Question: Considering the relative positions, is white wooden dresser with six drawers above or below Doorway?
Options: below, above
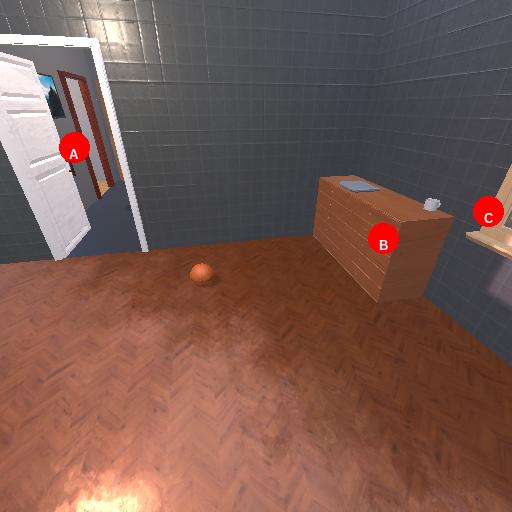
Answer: below